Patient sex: M
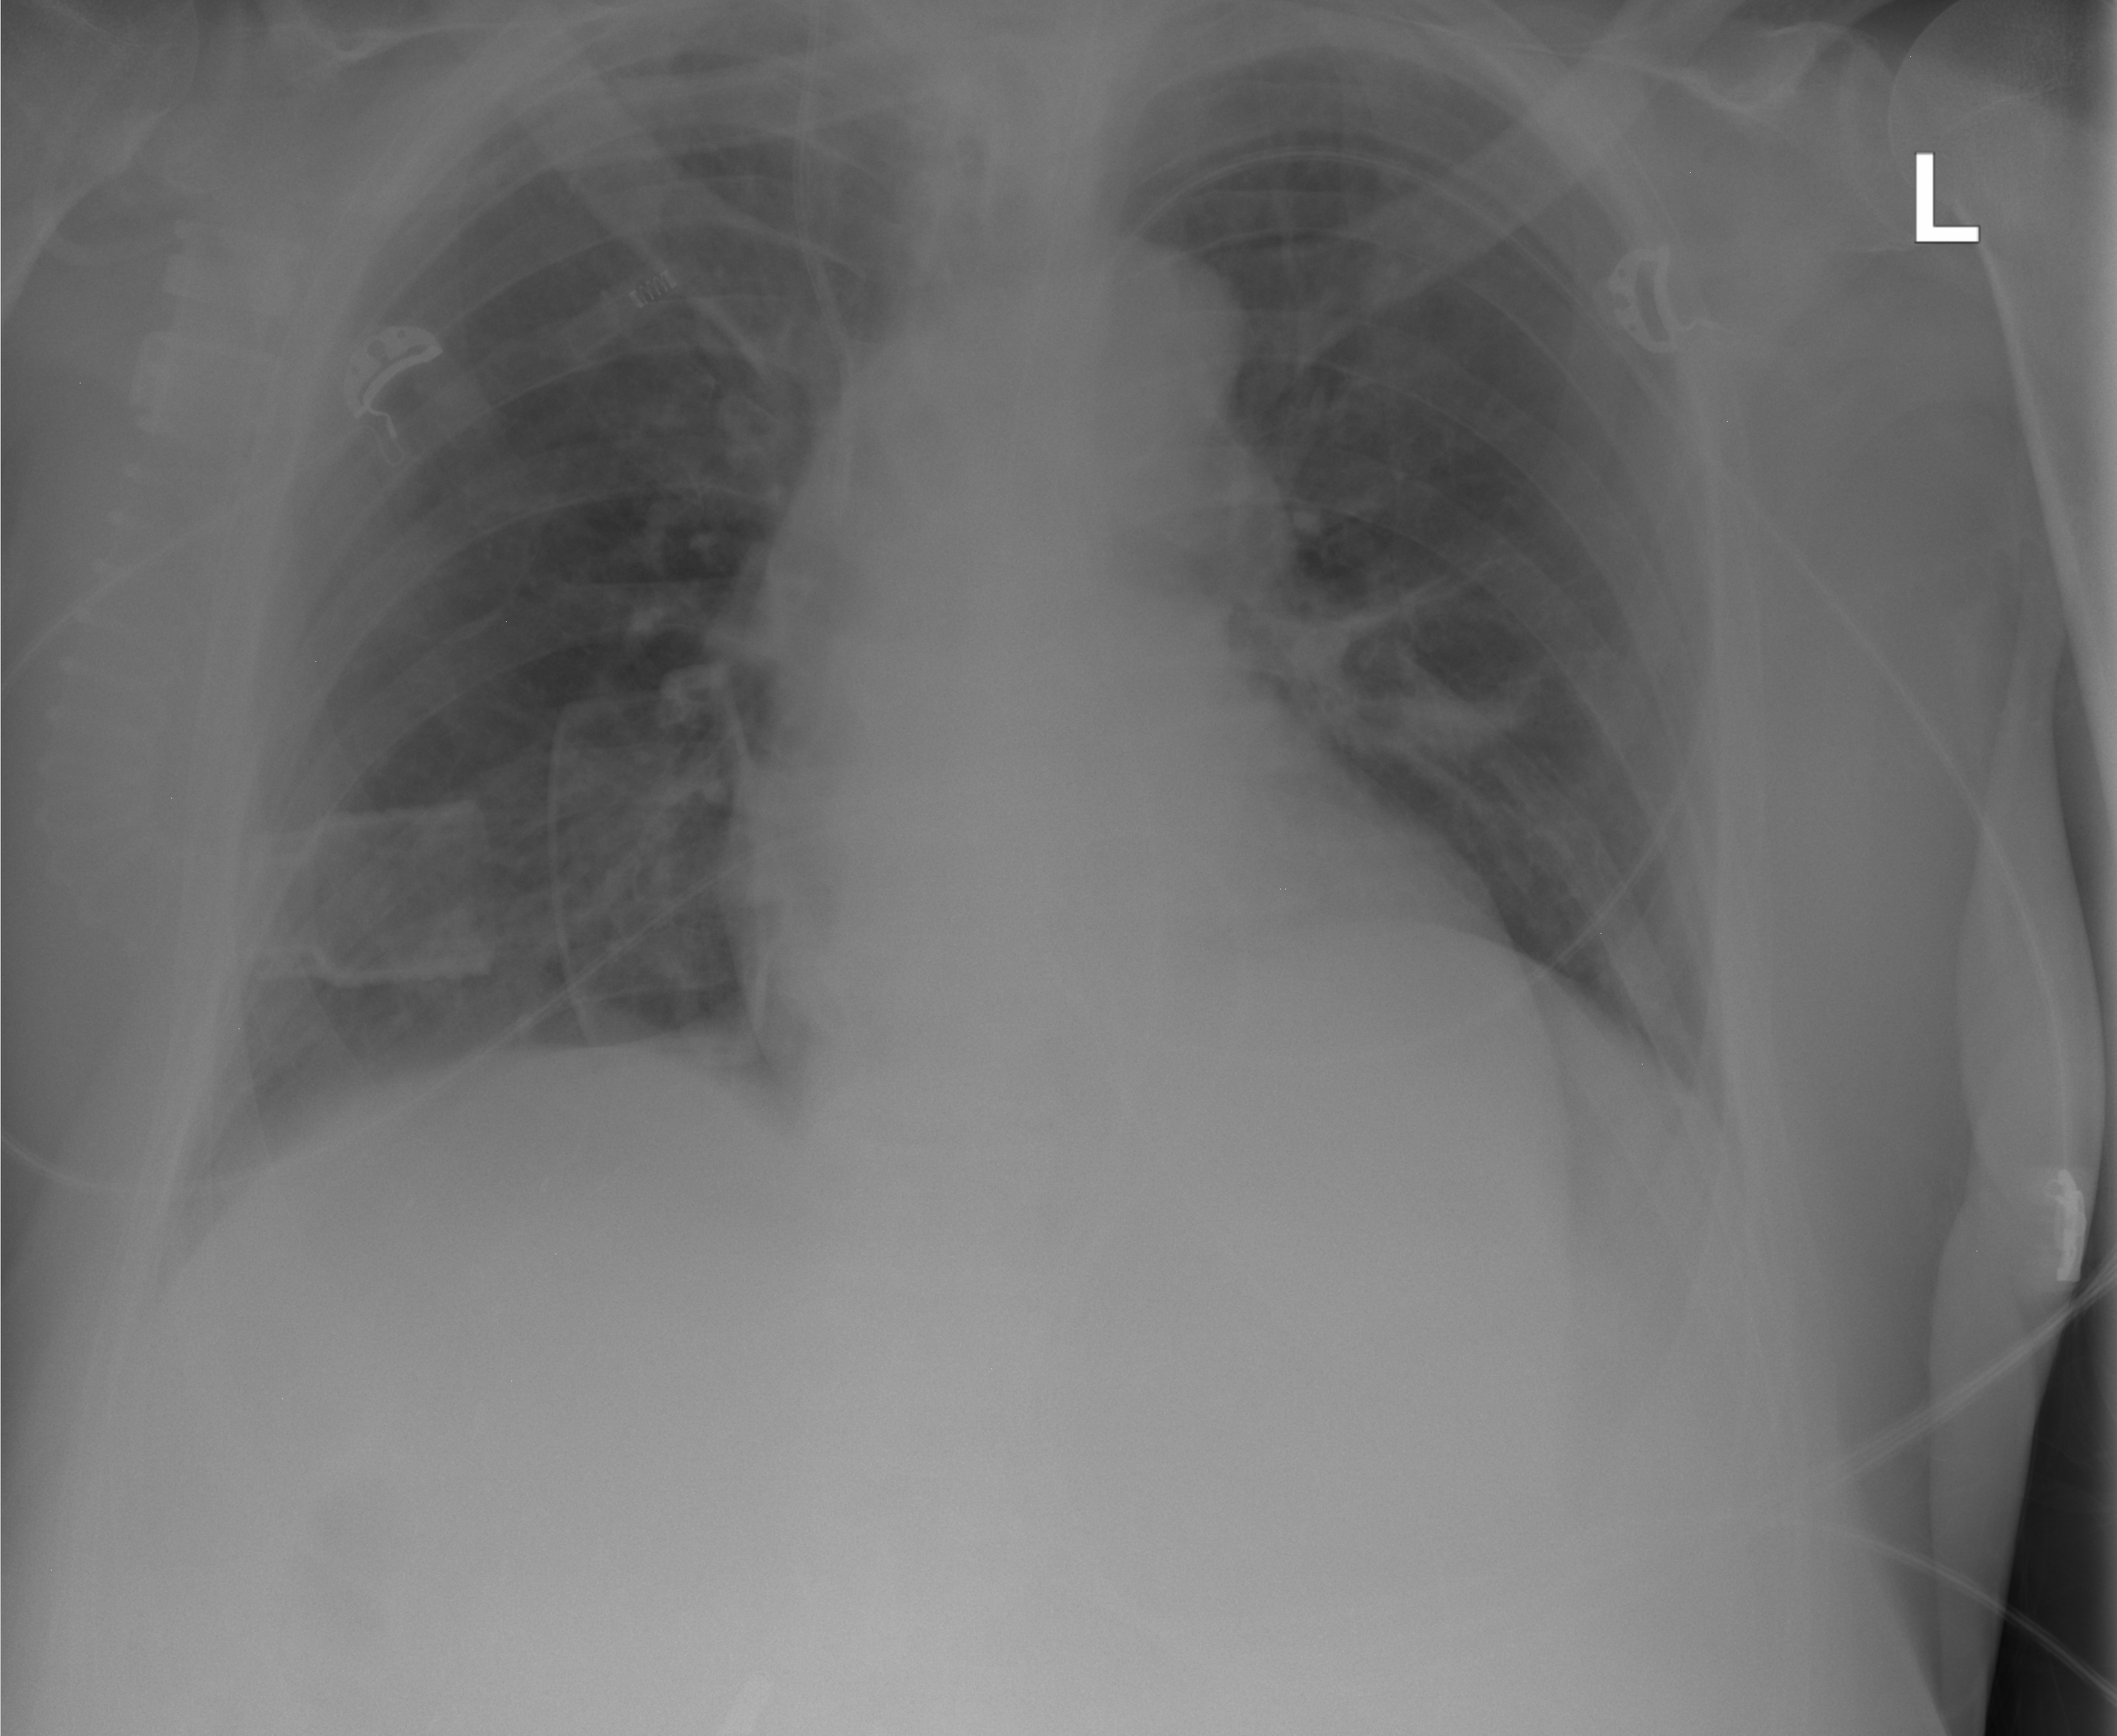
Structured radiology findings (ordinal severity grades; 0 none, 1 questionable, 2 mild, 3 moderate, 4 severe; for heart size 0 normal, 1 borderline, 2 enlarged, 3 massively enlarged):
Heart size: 0
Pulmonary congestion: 0
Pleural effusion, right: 1
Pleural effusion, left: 1
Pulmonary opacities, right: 0
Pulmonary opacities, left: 2
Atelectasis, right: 2
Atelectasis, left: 2